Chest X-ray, PA view. Patient: 55 years old, sex F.
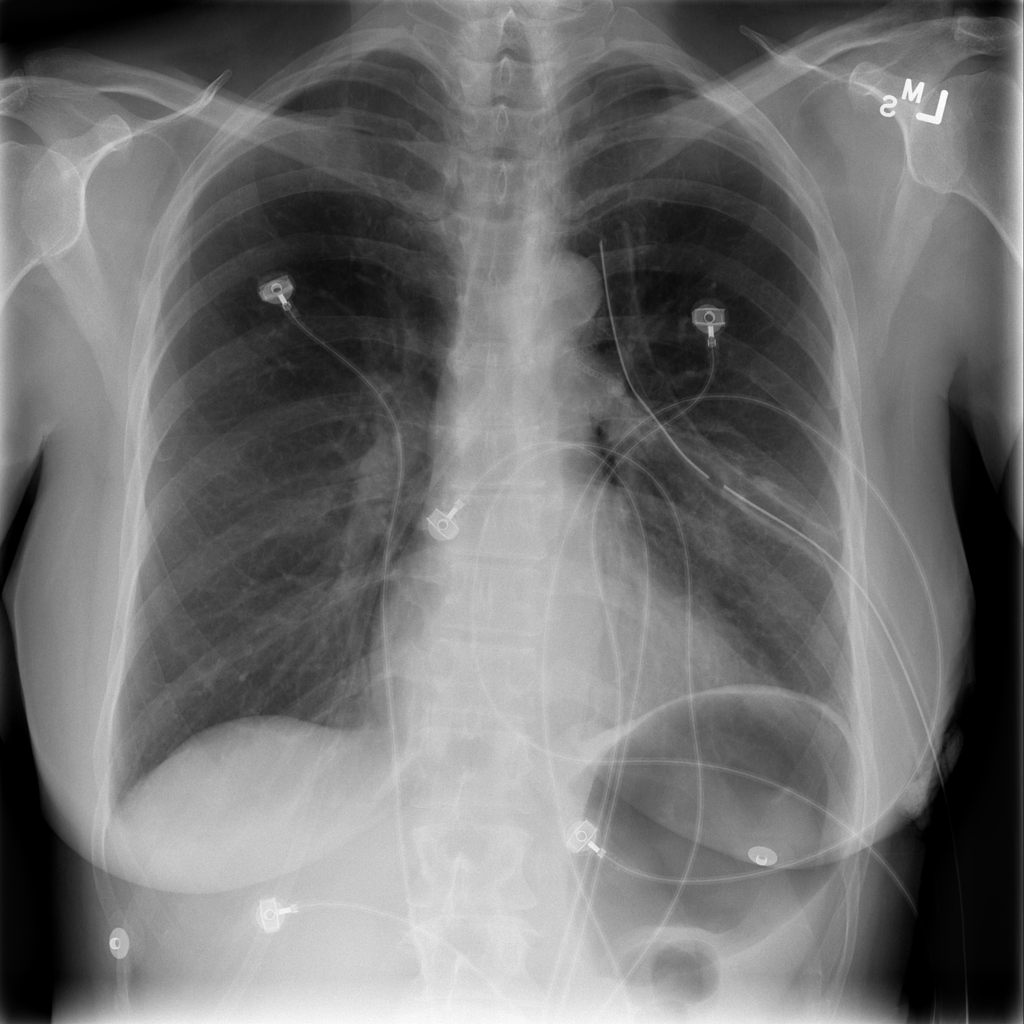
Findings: No Finding